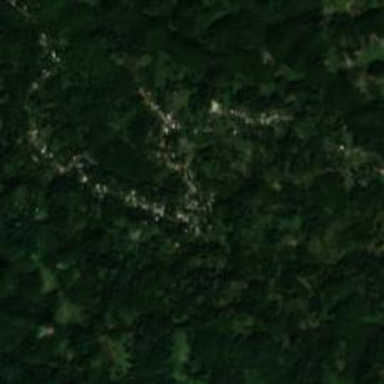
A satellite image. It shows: Village area.